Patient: sex F, age 65
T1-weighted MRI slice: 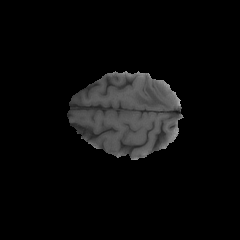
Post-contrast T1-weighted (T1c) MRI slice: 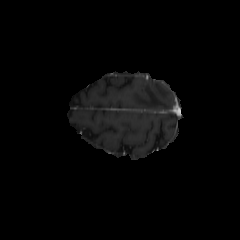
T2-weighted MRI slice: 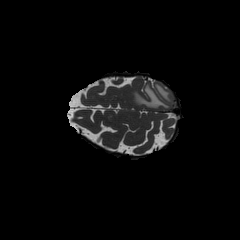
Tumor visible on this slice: yes
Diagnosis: Glioblastoma, IDH-wildtype
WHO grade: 4